Question: I'm building a single page website in Wordpress, as I stated in <URL> that I followed worked and it's pulling content from the database neatly.
But a new challenge unfolded itself when I needed to make a set of dynamic galleries in a page.
So here what needs to happen: There is a list of post-titles with galleries inside each one. When I click one of the links the post with the thumbnails appears right below it. I managed to do just that just fine, but when a thumbnail is clicked, the bigger version should appear at the right side. I applied the same code but it just doesn't work! It just goes to the image page (image.php).
Here's what's happening now:

And here's the code I have 'til now:
- index.php (the gallery section)'''
<div class="controle">
<h1>A Galeria</h1>
<nav id="galerias">
<?php $args = array('post_type'=>'galeria');
$myposts = get_posts( $args );
foreach ( $myposts as $post ) : setup_postdata( $post ); ?>
<li>
<a href="<?php the_permalink(); ?>"><?php the_title(); ?></a>
</li>
<?php endforeach;
wp_reset_postdata();?>
</nav>
<div id="thumbnails">
</div>
</div>
<div id="conteudo-galeria">
<div id="texto-galeria">
</div>
</div>
</div>
'''
- thumbnails.php (bringing up the thumbnails. Working.)'''
$(document).ready(function() {
var hash = window.location.hash.substr(1);
var href = $('#galerias li a').each(function(){
var href = $(this).attr('href');
if(hash==href.substr(0,href.length)){
var aCarregar = 'hash+.html #itens';
$('#thumbnails').load(aCarregar)
}
});
$('#galerias li a').click(function() {
var aCarregar = $(this).attr('href')+' #itens';
$('#thumbnails').hide('fast',carregarConteudo);
$('#carregando').remove();
$('#thumbnails').append('<span id="carregando">Carregando...</span>');
$('#carregando').fadeIn('normal');
window.location.hash = $(this).attr('href').substr(0,$(this).attr('href').length);
function carregarConteudo () {
$('#thumbnails').load(aCarregar,'',mostrarNovoConteudo);
}
function mostrarNovoConteudo () {
$('#thumbnails').show('normal',esconderCarregando);
}
function esconderCarregando () {
$('#carregando').fadeOut('normal');
}
return false;
});
});
'''
galeria.php (addapted thumbnails to bring the image. Not working)$(document).ready(function() {'''
var hash = window.location.hash.substr(1);
var href = $('#itens a').each(function(){
var href = $(this).attr('href');
if(hash==href.substr(0,href.length)){
var aCarregar = 'hash+.html #conteudo-galeria';
$('#conteudo-galeria').load(aCarregar)
}
});
$('#itens a').click(function() {
var aCarregar = $(this).attr('href')+' #conteudo-galeria';
$('#conteudo-galeria').hide('fast',carregarConteudo);
$('#carregando').remove();
$('#atracoes').append('<span id="carregando">Carregando...</span>');
$('#carregando').fadeIn('normal');
window.location.hash = $(this).attr('href').substr(0,$(this).attr('href').length);
function carregarConteudo () {
$('#conteudo-galeria').load(aCarregar,'',mostrarNovoConteudo);
}
function mostrarNovoConteudo () {
$('#conteudo-galeria').show('normal',esconderCarregando);
}
function esconderCarregando () {
$('#carregando').fadeOut('normal');
}
return false;
});
'''
});
iamge.php (the image page from the gallery)
'''
<?php get_header(); ?>
<!-- Main -->
<div class="main">
<div id="conteudo-galeria">
<div id="texto-galeria">
<?php if (have_posts()): while (have_posts()) : the_post(); ?>
<!-- imagem -->
<?php if ( wp_attachment_is_image( $post->id ) ) : $att_image = wp_get_attachment_image_src( $post->id, "full"); ?>
<img src="<?php echo $att_image[0];?>" width="<?php echo $att_image[1];?>" height="<?php echo $att_image[2];?>" alt="<?php $post->post_excerpt; ?>" />
<?php else : ?>
<a href="<?php echo wp_get_attachment_url($post->ID) ?>" title="<?php echo wp_specialchars( get_the_title($post->ID), 1 ) ?>"><?php echo basename($post->guid) ?></a>
<?php endif; ?>
<!-- /imagem -->
<?php endwhile; ?>
<?php else: ?>
<?php endif; ?>
</div>
</div>
</div>
<!-- /Main -->
<?php get_footer(); ?>
'''
Wow, this was long. thank you if you had the patience to follow 'til here.
PS: The js should also make history work, but it isn't. It's not a priority right now but if you guys know anyway to fix it it'll be much appreciated.
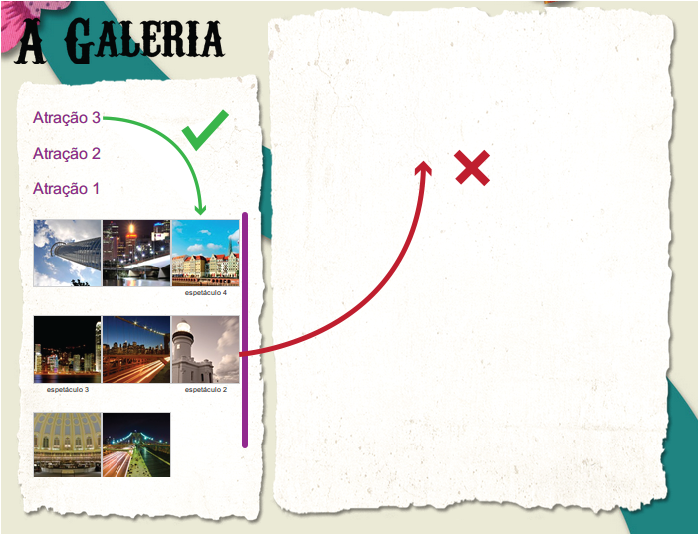
Answer: I've found the problem!
Since the content that is being watched for event is only loaded after the first ajax kicks in, the second ajax doesn't know where to look for it. The thing is there are new ways to watch for events in jQuery that completely solves this problem. the 'on('click'...' handler watches for any element that is inside the parent specified. So the second js file (galeria.js) should look like this:
'''
$(document).ready(function() {
$('#thumbnails').on('click','a', function(event) {
var aCarregar = $(event.target).attr('href')+' #texto-galeria';
$('#texto-galeria').fadeOut('fast',carregarConteudo);
$('#carregando').remove();
$('#conteudo-galeria').append('<span id="carregando">Carregando...</span>');
$('#carregando').fadeIn('normal');
window.location.hash = $(this).attr('href').substr(0,$(this).attr('href').length-5);
function carregarConteudo () {
$('#texto-galeria').load(aCarregar,'',mostrarNovoConteudo);
}
function mostrarNovoConteudo () {
$('#texto-galeria').fadeIn('normal',esconderCarregando);
}
function esconderCarregando () {
$('#carregando').fadeOut('normal');
}
return false;
});
});
'''
The parent, however needs to be in the page when it loads (can't be dynamic too) so I had to change '#itens' to '#thumbnails'.